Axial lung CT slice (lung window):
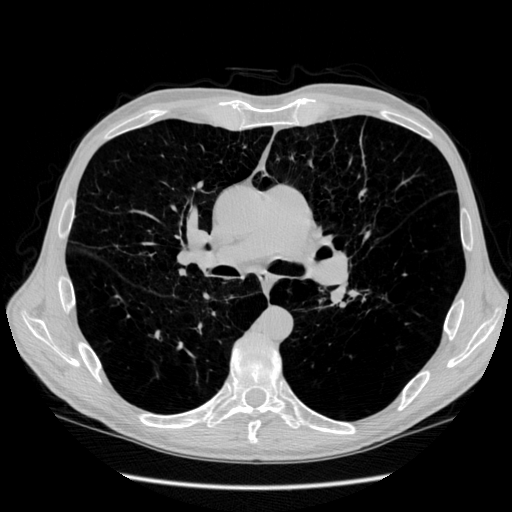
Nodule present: no